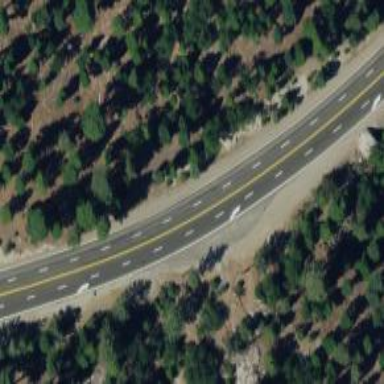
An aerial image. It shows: Asphalt road designated as trunk highway.